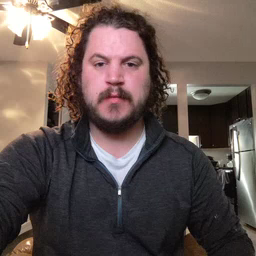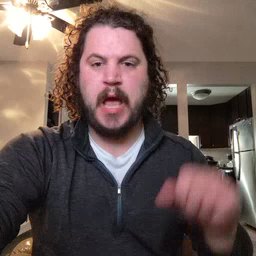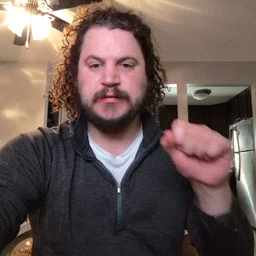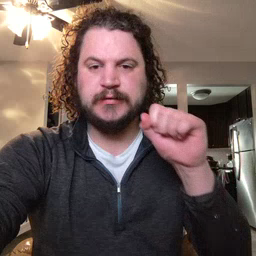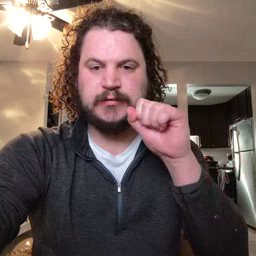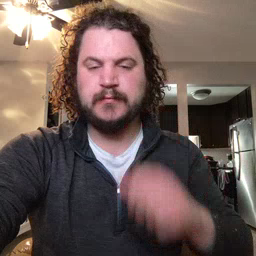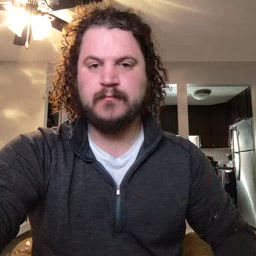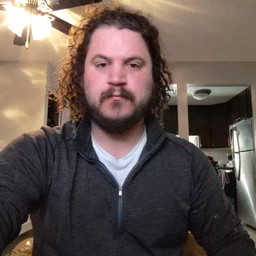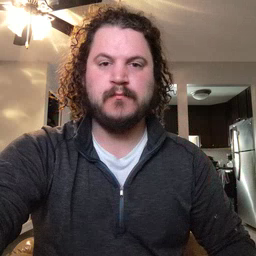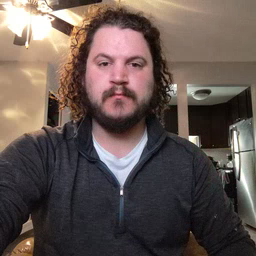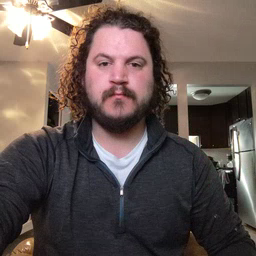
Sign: carrot